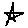
Label: star